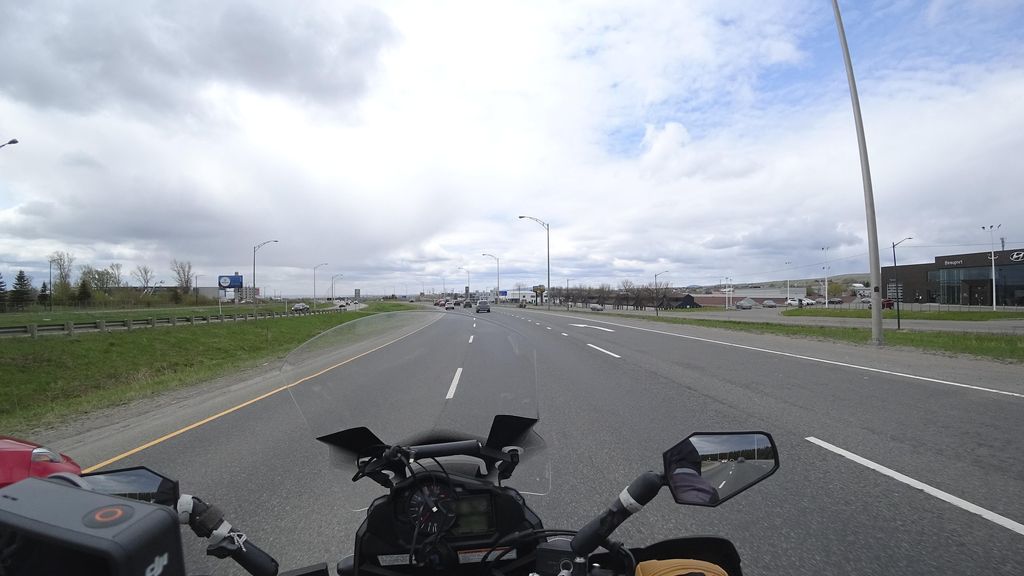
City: quebec_city